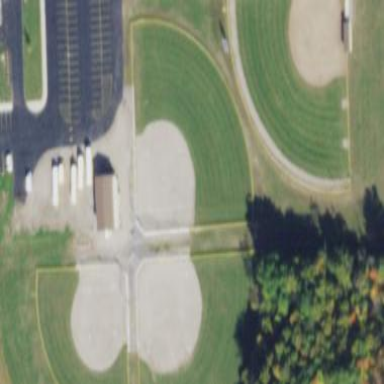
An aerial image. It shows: Baseball pitch for leisure and sports activities.